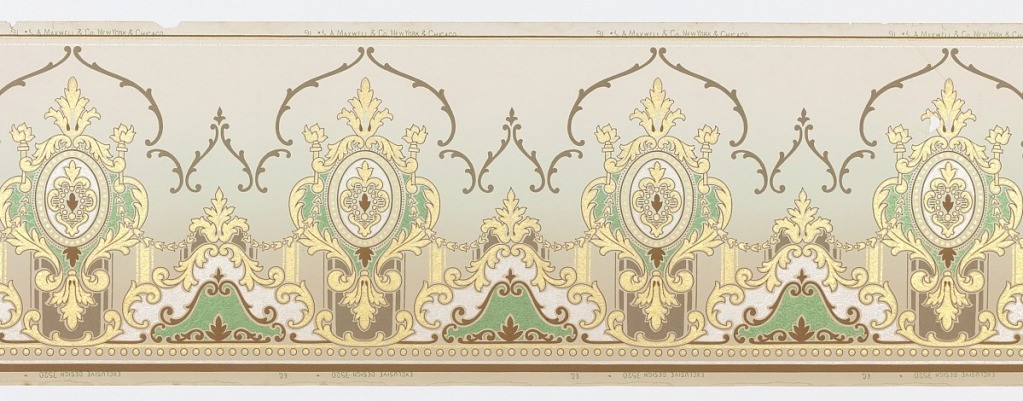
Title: Frieze
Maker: Maxwell & Co., S.A., Chicago, Illinois, USA
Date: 1905–1915
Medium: Machine-printed paper, textured
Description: Foliate medallions with thick "C" and "S" scrolls running along the bottom and thin "C" and "S" scrolls running along the top. The bottom half contains vertical stripes which stop a swag of small dots connecting each medallion. Printed in gold, gray, cream, brown, and shades of green.